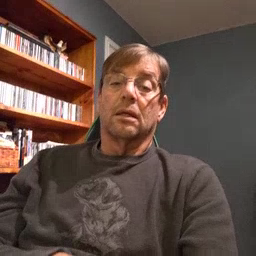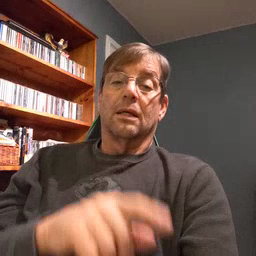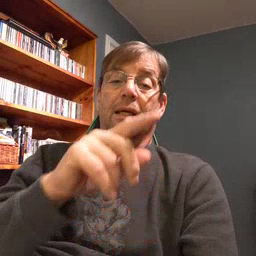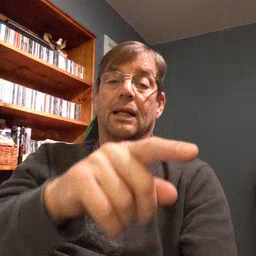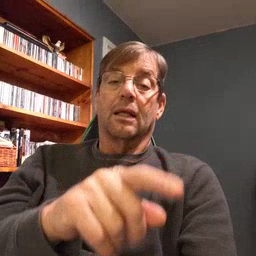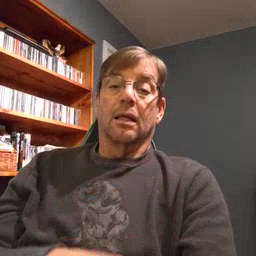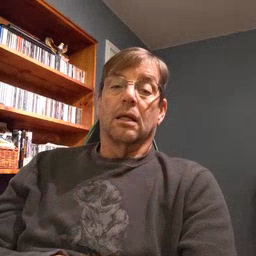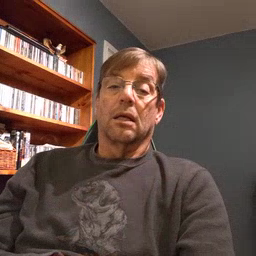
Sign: hesheit